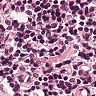
Metastatic tissue present: no